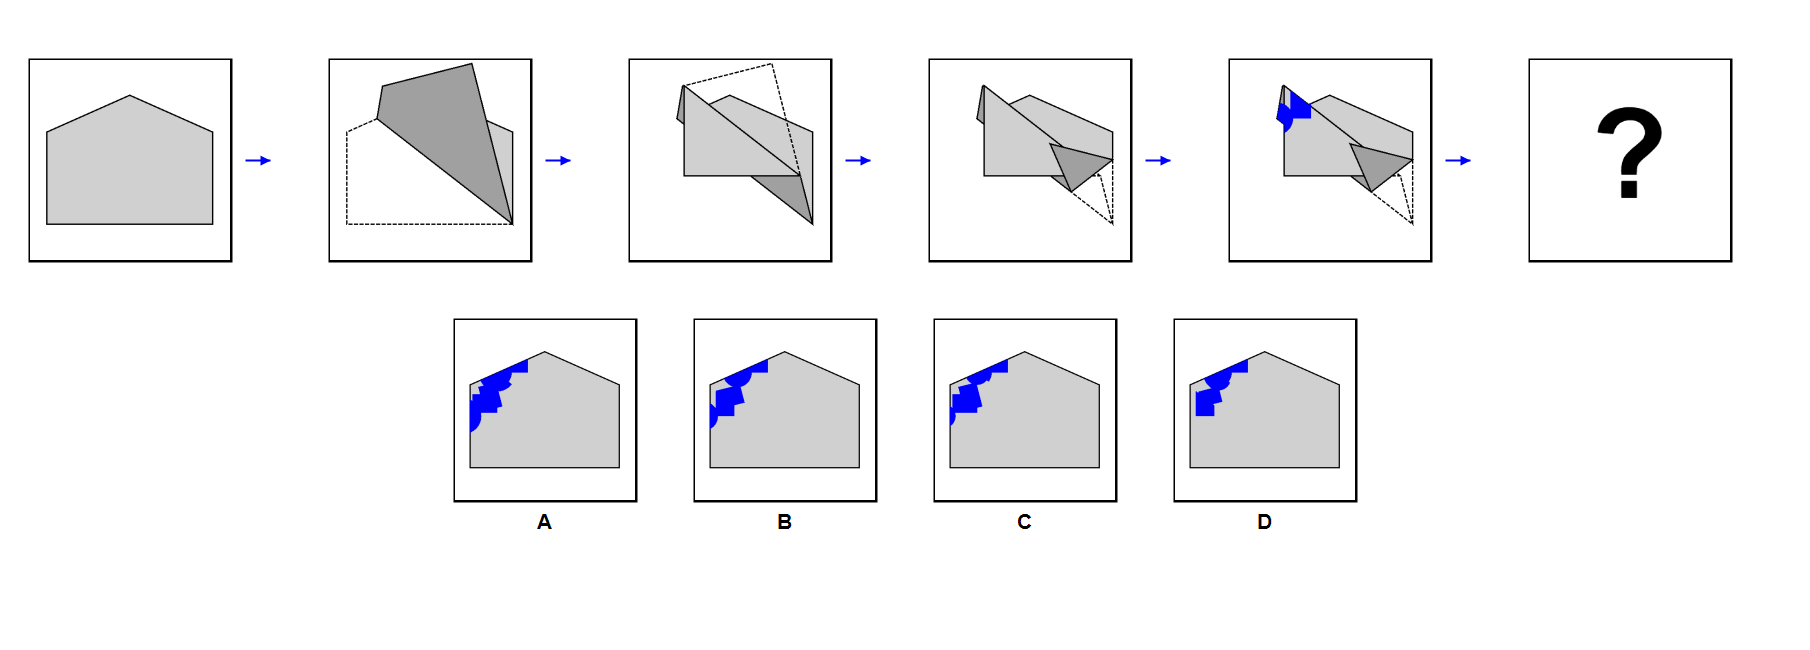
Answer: B